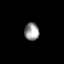
Tissue: lung
Cell type: Others
Senescence score: 0.5809
Nuclear area (px): 252
Mean DAPI intensity: 151.496